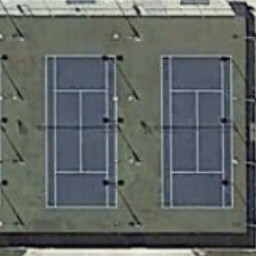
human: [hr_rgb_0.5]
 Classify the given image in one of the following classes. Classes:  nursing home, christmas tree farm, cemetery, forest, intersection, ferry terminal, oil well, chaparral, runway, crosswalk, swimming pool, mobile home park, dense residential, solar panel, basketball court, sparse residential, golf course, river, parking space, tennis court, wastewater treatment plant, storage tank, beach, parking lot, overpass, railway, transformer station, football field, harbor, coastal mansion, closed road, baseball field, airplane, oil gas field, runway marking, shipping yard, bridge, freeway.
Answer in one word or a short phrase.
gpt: tennis court